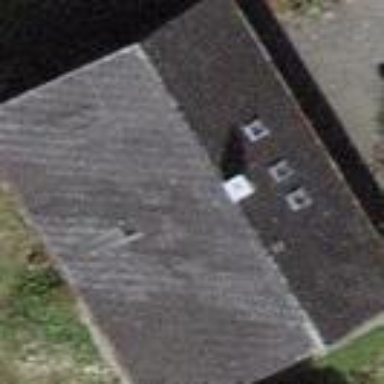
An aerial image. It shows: Simple house.